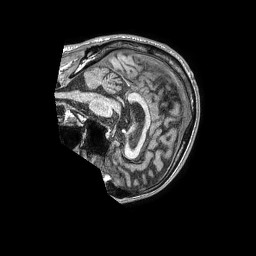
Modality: T1w
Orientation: sagittal
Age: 76
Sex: male
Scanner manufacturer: philips
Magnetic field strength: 1.5 T
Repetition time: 0.00769 s
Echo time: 0.003583 s